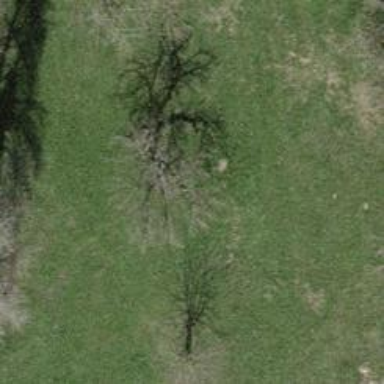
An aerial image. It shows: Single tag "natural: tree."